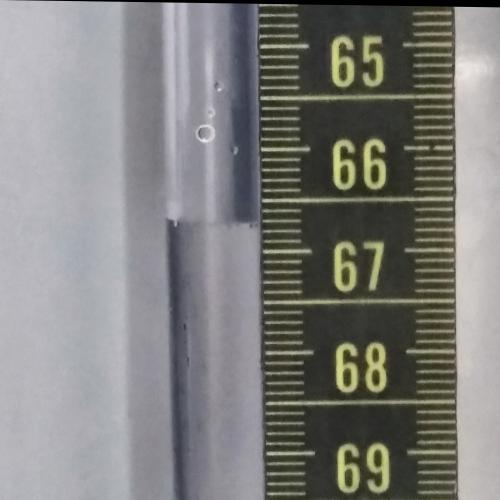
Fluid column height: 66.7 cm